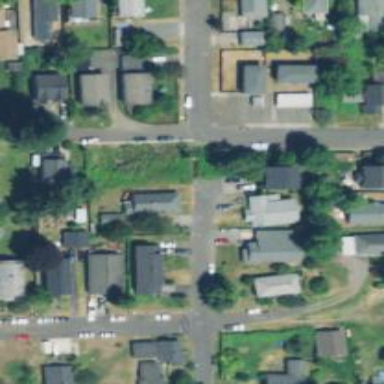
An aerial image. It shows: Residential road with sidewalk on the left.